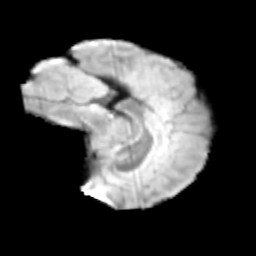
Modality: T2w
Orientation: sagittal
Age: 13
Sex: male
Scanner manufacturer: siemens
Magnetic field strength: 3 T
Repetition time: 3.8 s
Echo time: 0.07 s